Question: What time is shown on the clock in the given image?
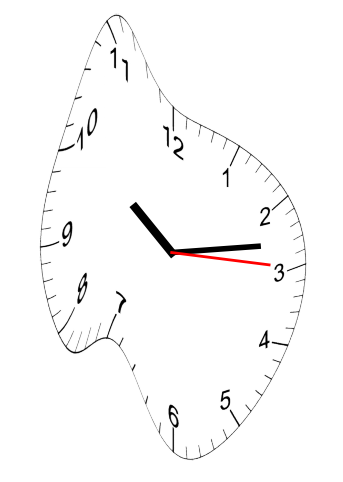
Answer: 10:13:15